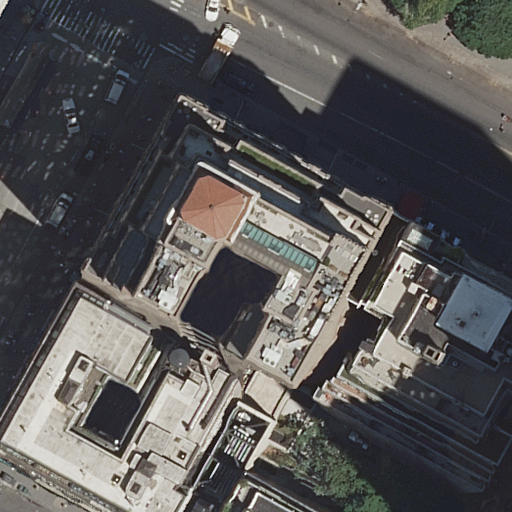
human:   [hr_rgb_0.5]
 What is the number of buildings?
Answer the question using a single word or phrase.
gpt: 4

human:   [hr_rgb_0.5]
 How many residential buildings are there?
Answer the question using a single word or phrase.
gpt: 4

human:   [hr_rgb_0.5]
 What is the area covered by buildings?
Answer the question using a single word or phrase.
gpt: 5510m2

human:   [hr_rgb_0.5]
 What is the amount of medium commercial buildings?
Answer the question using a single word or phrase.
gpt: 0

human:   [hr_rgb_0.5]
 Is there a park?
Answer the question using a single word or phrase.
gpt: yes

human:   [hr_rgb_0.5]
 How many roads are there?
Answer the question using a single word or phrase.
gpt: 4

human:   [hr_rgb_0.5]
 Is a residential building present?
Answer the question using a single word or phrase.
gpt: yes

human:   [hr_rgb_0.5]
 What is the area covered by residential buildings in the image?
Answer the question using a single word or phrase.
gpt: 5510m2

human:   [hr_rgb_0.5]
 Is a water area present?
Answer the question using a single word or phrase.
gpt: no

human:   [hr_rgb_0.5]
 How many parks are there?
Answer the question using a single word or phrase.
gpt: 1

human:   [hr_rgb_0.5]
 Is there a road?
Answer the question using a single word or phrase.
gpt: yes

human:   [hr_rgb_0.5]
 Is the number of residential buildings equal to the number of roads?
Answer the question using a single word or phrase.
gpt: yes

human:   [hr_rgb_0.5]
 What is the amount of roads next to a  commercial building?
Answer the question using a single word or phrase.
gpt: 0

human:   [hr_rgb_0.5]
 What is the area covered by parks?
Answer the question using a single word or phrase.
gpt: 10625m2

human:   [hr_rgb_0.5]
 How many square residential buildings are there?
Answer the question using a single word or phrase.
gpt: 0

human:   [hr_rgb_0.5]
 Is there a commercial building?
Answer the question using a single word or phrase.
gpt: no

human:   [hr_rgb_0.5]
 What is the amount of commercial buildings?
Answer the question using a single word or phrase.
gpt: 0

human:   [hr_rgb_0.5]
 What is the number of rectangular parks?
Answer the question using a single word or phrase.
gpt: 1

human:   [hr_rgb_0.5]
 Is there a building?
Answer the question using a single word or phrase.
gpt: yes

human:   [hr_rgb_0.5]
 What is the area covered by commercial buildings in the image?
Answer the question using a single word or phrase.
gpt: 0m2

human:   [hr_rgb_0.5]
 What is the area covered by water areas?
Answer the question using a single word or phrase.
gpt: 0m2

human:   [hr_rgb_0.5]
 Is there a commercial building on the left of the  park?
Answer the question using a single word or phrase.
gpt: no

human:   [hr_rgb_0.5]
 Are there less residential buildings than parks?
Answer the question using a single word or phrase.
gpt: no

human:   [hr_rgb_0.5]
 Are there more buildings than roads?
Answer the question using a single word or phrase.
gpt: no

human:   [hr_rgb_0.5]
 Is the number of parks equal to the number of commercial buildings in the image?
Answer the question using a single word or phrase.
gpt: no

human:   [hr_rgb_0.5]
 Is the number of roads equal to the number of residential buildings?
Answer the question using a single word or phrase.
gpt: yes

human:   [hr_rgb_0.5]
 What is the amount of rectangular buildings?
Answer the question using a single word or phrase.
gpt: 1

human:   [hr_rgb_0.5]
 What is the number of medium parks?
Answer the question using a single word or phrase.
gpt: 0

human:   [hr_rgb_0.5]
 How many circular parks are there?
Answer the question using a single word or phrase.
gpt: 0

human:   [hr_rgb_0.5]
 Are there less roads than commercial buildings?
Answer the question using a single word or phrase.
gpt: no

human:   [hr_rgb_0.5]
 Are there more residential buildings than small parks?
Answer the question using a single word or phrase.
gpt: yes

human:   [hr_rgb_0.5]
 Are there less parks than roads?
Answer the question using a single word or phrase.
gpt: yes

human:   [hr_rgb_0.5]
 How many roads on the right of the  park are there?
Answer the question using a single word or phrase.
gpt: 4

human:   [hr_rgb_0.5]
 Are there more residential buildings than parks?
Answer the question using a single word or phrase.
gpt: yes

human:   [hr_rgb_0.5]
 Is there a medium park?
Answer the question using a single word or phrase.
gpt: no

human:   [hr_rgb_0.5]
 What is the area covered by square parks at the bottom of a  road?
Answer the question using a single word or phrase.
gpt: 0m2

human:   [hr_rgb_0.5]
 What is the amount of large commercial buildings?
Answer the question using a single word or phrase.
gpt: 0

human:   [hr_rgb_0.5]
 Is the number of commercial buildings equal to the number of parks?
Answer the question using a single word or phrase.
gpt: no

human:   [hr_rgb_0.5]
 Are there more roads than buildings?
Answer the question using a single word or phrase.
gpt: no

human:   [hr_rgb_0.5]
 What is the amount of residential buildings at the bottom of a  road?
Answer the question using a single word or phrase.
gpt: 4

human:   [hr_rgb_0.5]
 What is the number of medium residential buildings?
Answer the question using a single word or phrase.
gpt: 0

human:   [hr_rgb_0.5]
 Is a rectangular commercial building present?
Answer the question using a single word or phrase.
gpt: no

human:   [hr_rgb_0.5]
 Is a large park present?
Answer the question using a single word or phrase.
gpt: yes

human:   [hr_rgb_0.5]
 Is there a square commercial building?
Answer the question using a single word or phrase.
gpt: no

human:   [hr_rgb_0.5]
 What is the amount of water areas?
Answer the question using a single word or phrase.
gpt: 0

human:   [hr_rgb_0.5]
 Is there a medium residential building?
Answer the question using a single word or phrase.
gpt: no

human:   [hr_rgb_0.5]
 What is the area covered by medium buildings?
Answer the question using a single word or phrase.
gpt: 0m2

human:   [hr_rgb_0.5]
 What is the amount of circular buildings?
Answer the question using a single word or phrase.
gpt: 0

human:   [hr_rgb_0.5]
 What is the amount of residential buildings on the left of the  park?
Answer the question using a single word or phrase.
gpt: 0

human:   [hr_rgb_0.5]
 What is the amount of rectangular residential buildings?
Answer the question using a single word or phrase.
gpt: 1

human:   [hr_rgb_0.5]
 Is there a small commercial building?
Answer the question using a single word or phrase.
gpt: no

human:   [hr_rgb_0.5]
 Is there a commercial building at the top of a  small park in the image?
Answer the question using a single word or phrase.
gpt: no

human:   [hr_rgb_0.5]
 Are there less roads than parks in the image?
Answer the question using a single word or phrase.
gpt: no

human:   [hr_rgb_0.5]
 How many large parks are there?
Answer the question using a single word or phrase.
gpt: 1

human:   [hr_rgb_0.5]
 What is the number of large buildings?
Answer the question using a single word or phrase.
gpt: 3

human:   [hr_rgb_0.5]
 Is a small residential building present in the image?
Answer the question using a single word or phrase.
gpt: yes

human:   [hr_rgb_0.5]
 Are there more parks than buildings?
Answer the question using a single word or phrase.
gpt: no

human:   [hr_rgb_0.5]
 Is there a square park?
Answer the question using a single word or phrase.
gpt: no

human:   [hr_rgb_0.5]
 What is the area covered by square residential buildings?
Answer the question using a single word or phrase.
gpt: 0m2

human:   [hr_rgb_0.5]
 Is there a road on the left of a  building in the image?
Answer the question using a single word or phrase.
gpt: yes

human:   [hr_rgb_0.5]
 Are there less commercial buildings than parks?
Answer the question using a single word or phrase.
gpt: yes

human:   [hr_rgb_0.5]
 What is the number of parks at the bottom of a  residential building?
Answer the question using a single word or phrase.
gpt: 0

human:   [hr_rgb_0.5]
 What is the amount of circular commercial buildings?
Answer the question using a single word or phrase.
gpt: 0

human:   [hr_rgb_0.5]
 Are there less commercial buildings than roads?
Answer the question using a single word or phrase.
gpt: yes